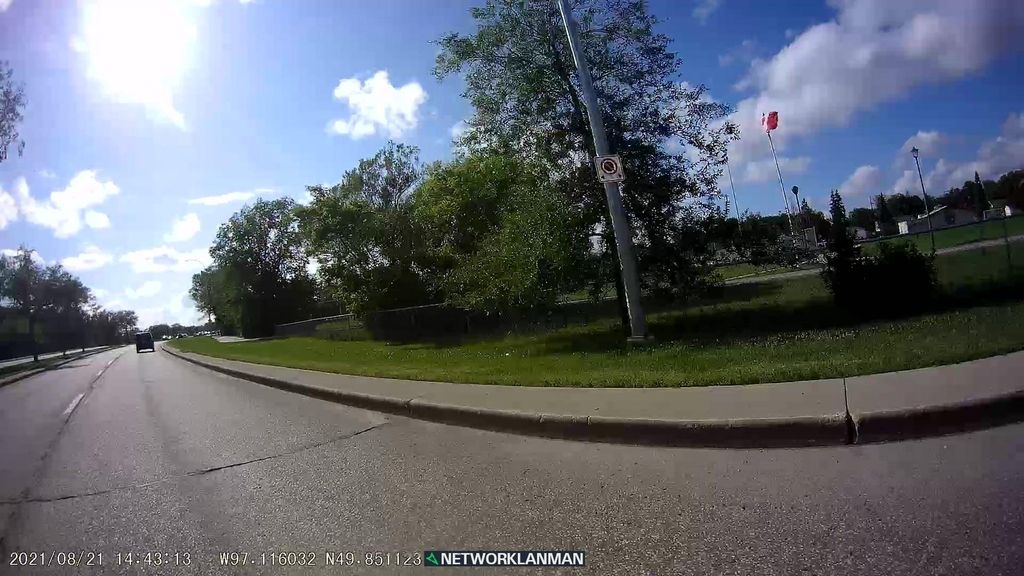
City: winnipeg